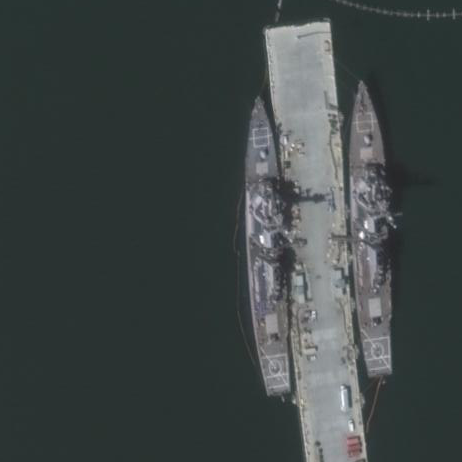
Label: destroyer